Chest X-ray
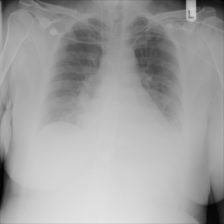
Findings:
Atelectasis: negative
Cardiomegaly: negative
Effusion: negative
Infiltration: negative
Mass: negative
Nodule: negative
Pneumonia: negative
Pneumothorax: negative
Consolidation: negative
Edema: negative
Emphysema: negative
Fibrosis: negative
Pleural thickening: negative
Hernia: negative